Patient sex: M
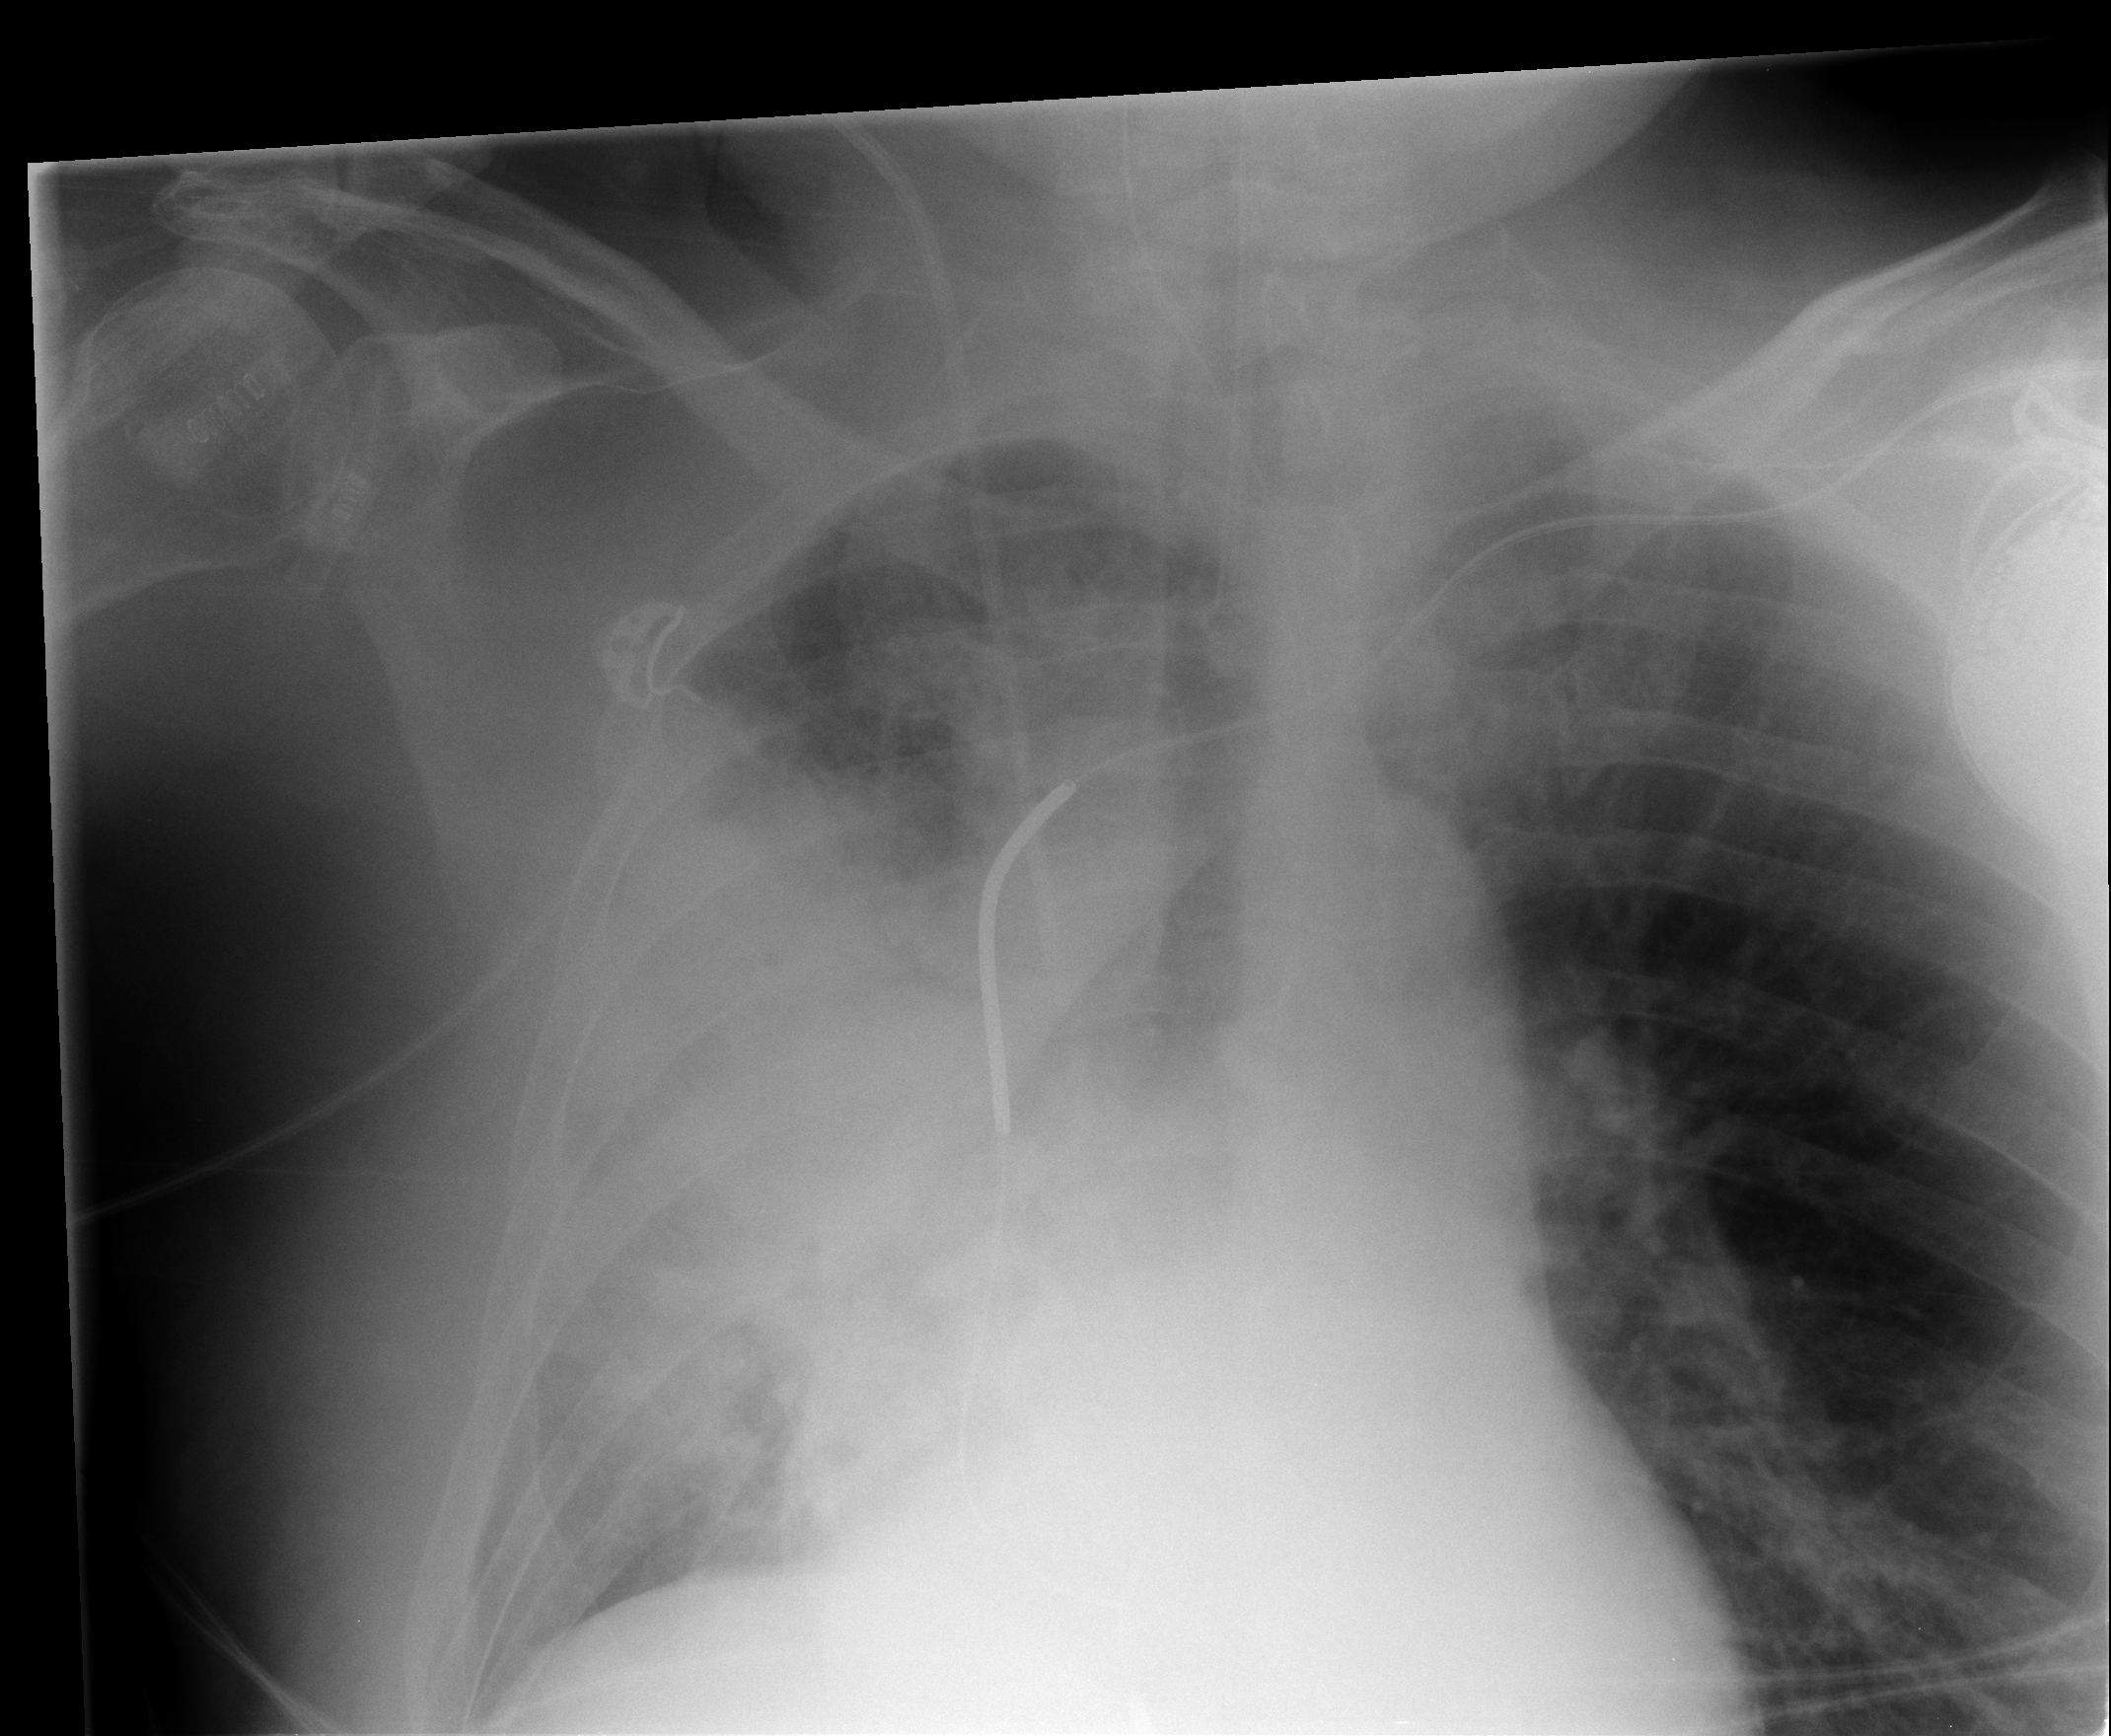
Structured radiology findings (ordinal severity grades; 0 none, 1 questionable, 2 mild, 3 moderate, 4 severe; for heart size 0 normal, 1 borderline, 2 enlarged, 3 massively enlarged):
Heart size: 0
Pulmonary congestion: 0
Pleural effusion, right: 0
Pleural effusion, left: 0
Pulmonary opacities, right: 4
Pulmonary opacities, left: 0
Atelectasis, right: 3
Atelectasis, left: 0